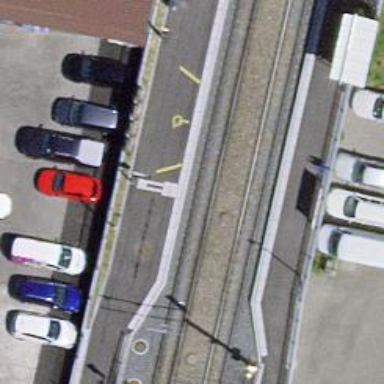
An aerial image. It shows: Tram stop with public transport stop position.